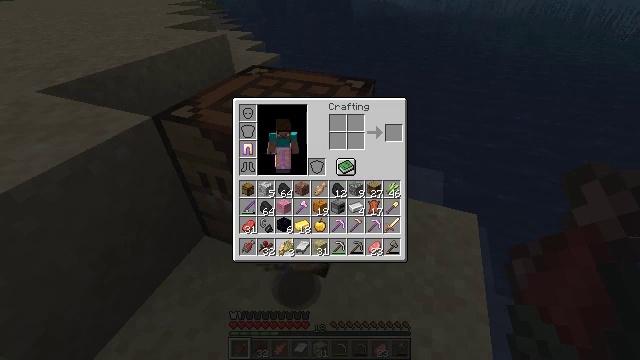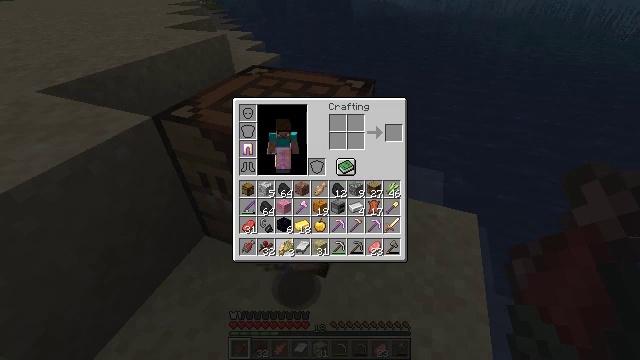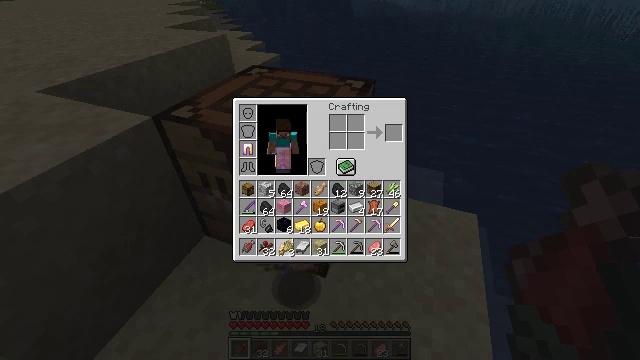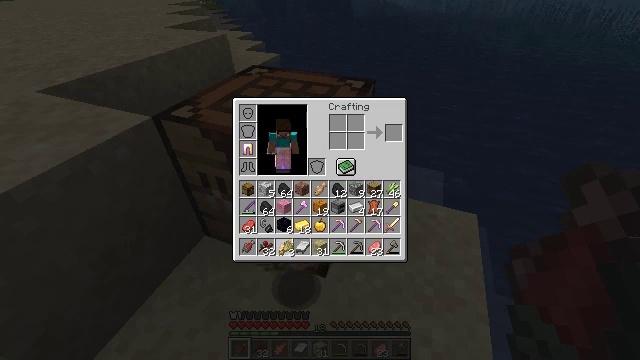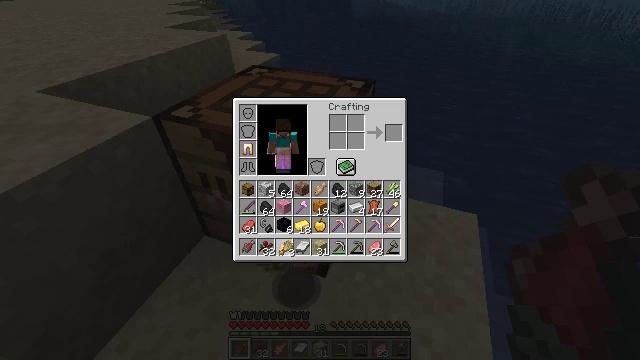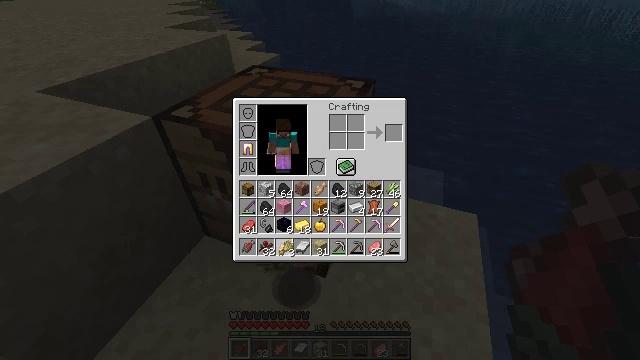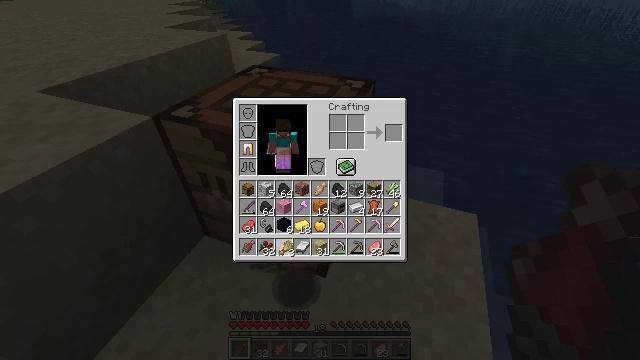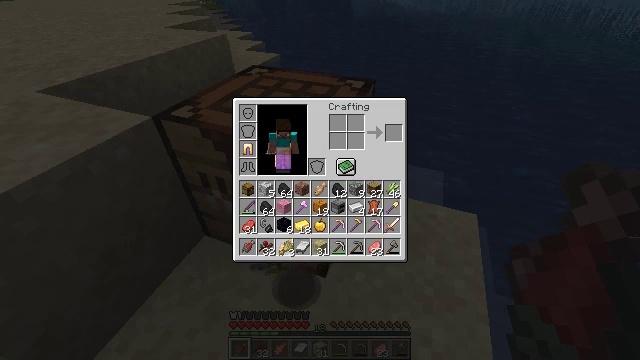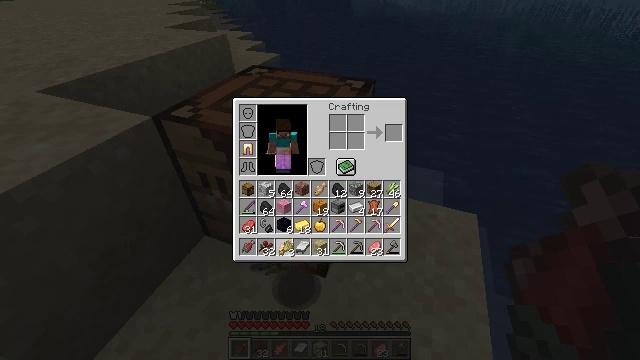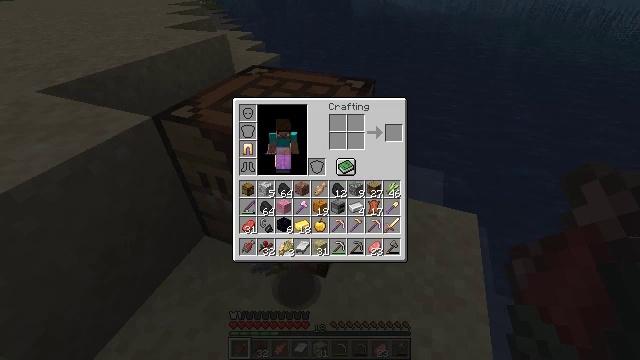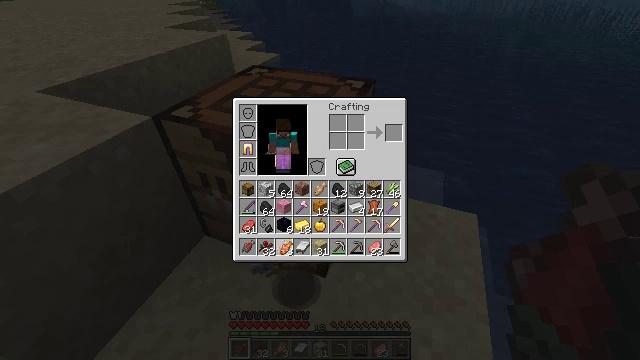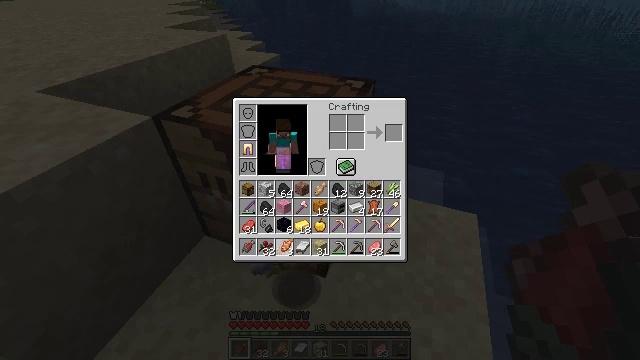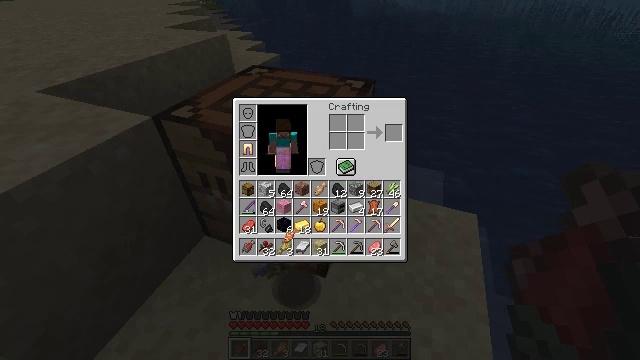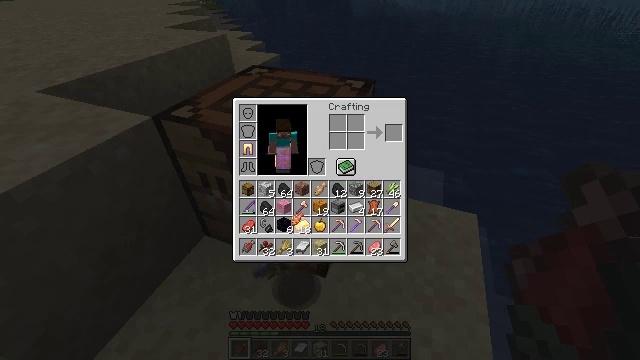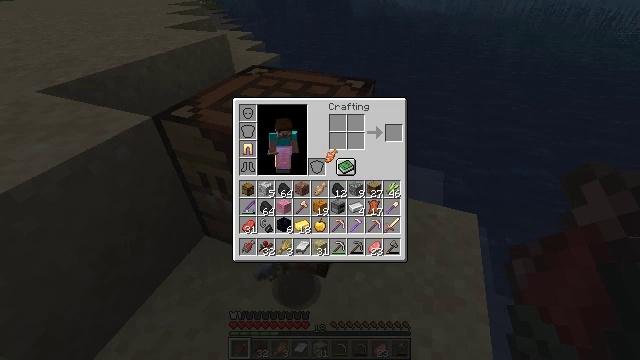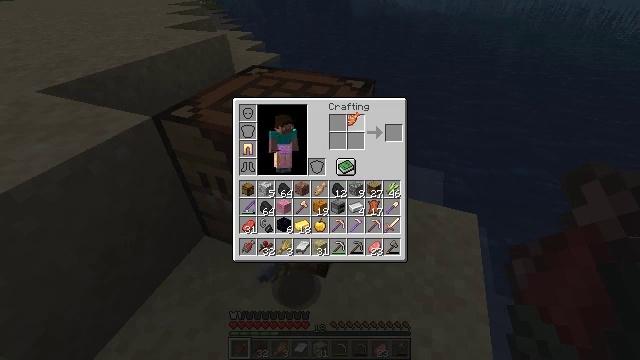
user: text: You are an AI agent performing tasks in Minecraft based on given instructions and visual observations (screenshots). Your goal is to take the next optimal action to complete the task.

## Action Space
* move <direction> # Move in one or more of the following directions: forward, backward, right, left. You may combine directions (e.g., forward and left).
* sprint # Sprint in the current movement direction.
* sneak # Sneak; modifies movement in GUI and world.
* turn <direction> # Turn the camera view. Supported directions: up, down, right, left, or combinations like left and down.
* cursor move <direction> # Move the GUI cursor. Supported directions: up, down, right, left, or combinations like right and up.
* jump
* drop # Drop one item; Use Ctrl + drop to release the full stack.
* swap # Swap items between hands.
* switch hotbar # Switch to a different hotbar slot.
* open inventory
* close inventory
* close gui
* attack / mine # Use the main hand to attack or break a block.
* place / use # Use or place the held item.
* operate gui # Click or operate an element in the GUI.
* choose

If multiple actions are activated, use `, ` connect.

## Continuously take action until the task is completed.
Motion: motion action
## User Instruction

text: Drop a tropical fish.
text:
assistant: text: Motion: no_op
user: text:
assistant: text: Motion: no_op
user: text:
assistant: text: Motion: no_op
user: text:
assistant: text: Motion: no_op
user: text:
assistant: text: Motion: no_op
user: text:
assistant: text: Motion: no_op
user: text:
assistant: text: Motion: operate gui
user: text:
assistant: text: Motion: operate gui
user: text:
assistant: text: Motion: operate gui
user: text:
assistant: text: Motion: no_op
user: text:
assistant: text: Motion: no_op
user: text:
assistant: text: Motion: cursor move up
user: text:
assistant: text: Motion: cursor move right and up
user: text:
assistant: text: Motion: cursor move right and up
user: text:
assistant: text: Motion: cursor move right and up
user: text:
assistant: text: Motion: cursor move right and up
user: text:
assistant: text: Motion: cursor move right and up
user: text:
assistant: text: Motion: cursor move up
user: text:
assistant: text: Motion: cursor move up
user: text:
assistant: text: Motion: no_op
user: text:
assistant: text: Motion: no_op
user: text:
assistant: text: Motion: operate gui
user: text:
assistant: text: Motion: operate gui
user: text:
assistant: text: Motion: operate gui
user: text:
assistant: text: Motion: no_op
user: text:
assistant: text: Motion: no_op
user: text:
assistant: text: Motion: no_op
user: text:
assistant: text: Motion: no_op
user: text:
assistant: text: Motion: no_op
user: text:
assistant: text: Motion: no_op